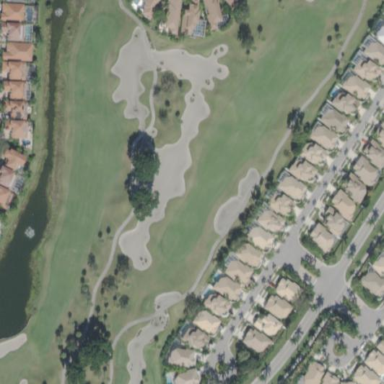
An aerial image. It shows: Sandy area is golf bunker.